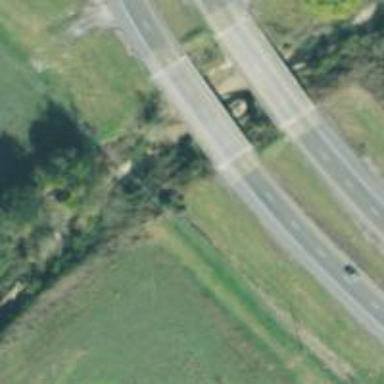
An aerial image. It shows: Trunk highway.